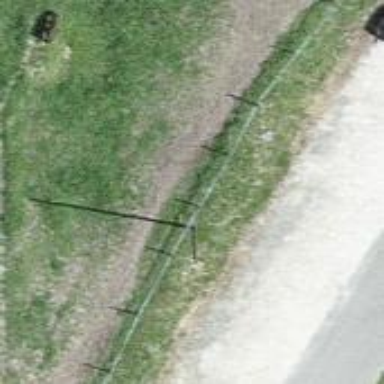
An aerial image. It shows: Power pole.